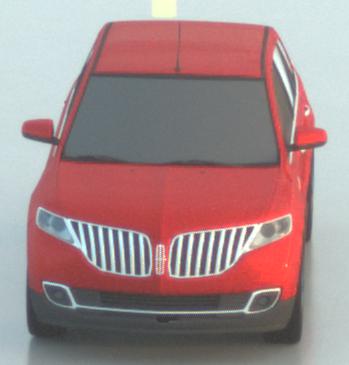
Make: Lincoln
Model: MKX
Detailed model: Gen. 1 CD3
Model produced from: 2010
Model produced until: 2015
Doors: 5
Color: red
Road condition: wet road
Daytime: sunrise or sunset
Contrast: low contrast